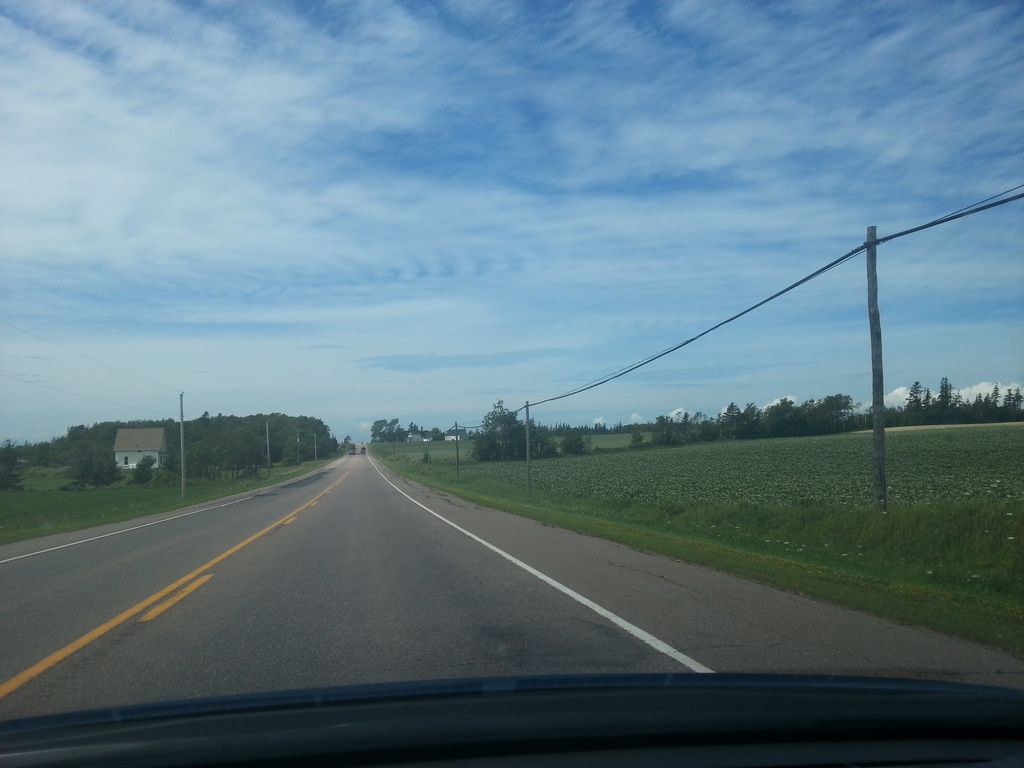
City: charlottetown